Brain MRI, modality: hrT2
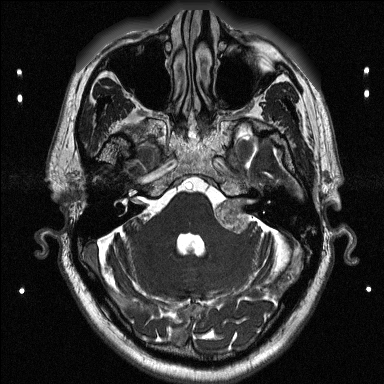